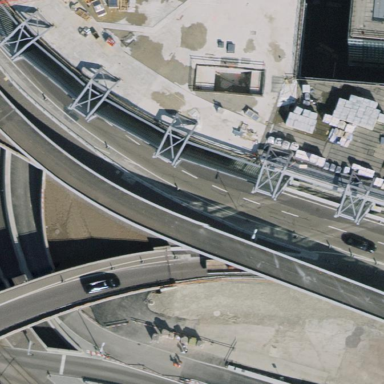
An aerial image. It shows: Bridge made of concrete.